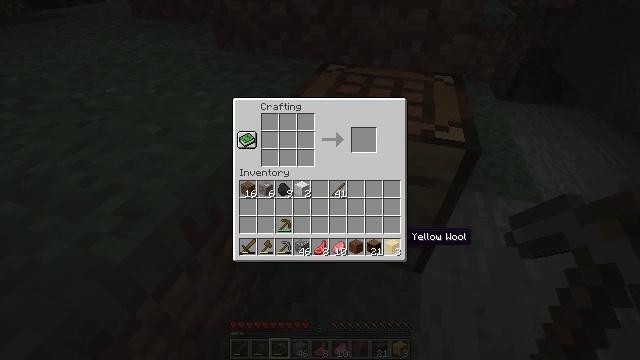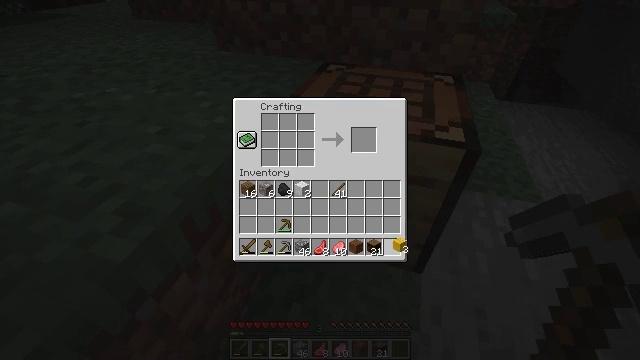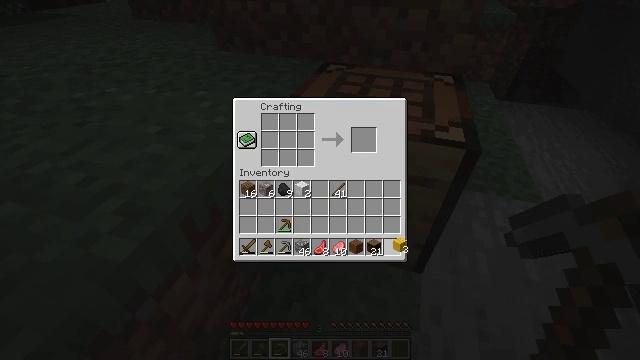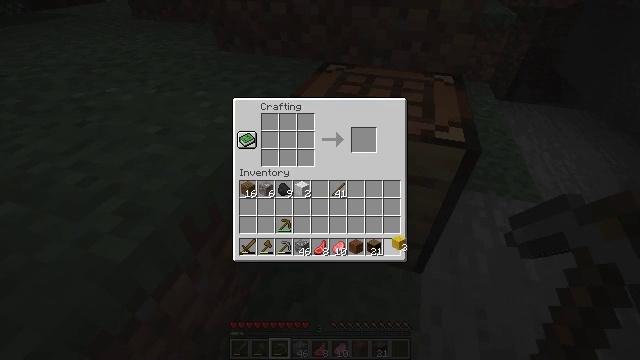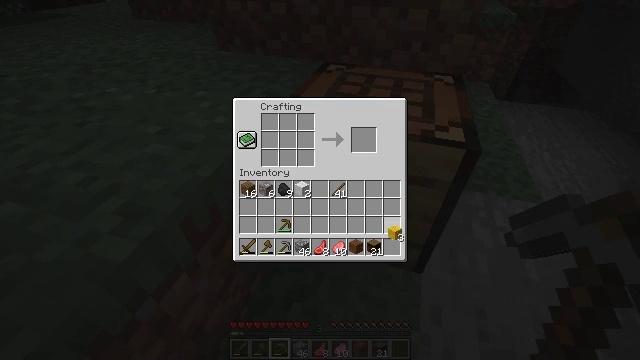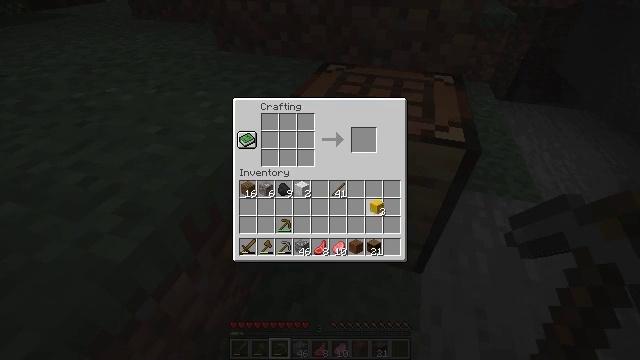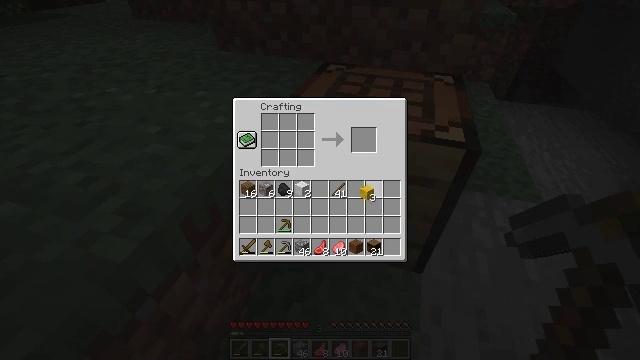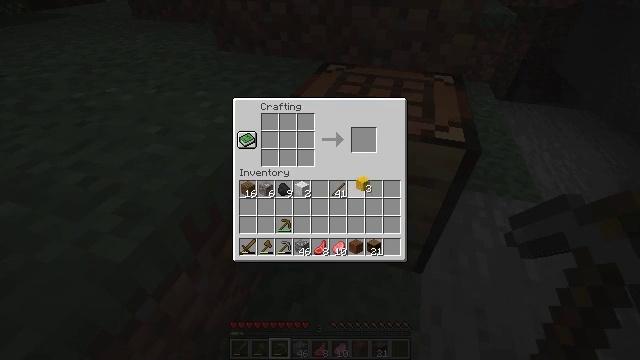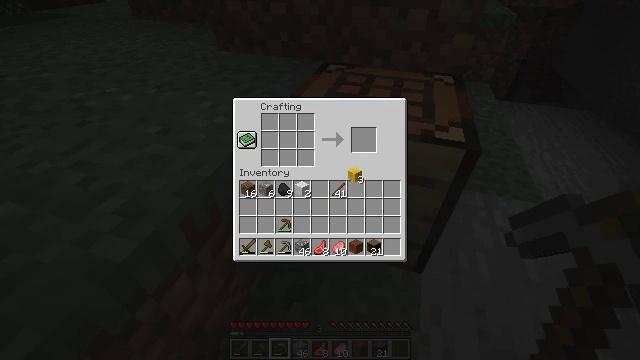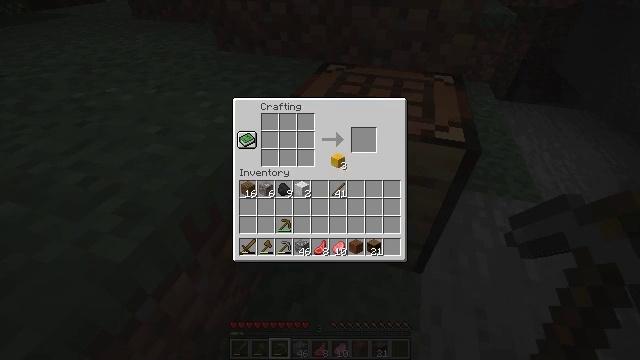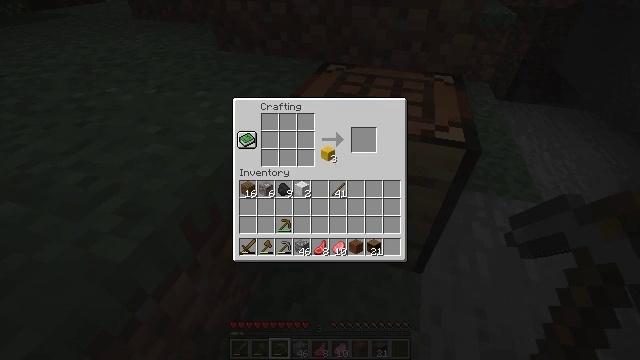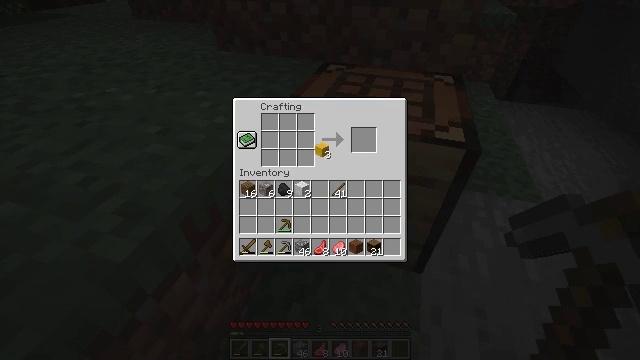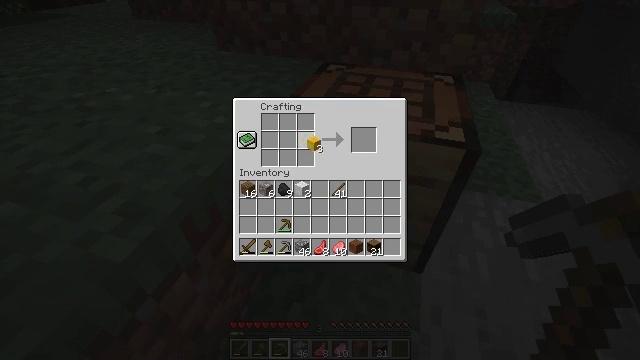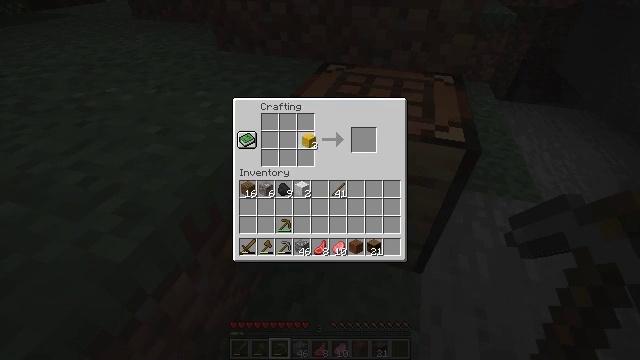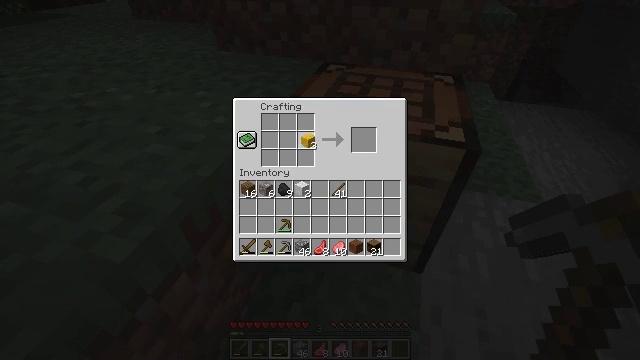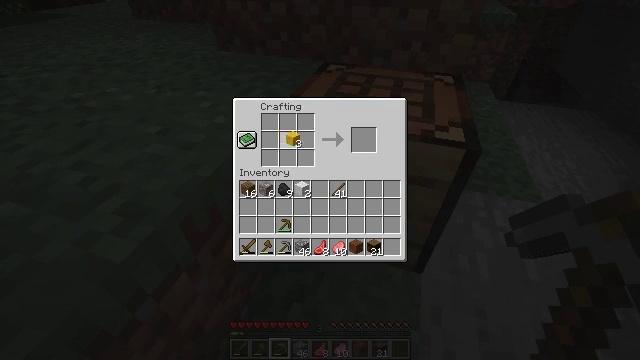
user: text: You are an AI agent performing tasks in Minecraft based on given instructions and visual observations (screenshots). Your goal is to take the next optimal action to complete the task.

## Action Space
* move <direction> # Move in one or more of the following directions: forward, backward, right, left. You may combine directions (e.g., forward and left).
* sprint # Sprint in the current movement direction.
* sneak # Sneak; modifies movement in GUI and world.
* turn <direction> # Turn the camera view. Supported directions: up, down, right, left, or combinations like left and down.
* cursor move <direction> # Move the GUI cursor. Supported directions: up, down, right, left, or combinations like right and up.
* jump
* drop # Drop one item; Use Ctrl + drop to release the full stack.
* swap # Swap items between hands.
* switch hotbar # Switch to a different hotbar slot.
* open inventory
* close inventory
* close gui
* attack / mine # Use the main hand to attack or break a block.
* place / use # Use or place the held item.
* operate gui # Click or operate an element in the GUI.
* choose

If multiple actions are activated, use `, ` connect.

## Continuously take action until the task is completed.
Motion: motion action
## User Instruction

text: Craft a yellow bed with yellow wool and planks.
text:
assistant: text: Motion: operate gui
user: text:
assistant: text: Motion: operate gui
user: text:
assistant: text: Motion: no_op
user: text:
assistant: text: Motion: cursor move up
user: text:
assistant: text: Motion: cursor move left and up
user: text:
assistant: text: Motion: cursor move left and up
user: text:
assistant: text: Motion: cursor move up
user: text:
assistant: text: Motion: cursor move left and up
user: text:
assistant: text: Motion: cursor move left and up
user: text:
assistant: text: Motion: cursor move left
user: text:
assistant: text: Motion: no_op
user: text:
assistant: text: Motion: cursor move left
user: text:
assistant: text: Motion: no_op
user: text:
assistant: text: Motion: no_op
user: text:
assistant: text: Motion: cursor move left
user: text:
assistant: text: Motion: cursor move left
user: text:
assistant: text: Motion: no_op
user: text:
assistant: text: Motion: no_op
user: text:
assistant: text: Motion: no_op
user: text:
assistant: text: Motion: no_op
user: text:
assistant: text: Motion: no_op
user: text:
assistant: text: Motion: no_op
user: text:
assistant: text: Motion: no_op
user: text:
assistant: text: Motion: no_op
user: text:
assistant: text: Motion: choose
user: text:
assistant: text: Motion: choose
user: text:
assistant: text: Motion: choose
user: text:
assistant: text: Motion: no_op
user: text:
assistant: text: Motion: no_op
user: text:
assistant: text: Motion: no_op